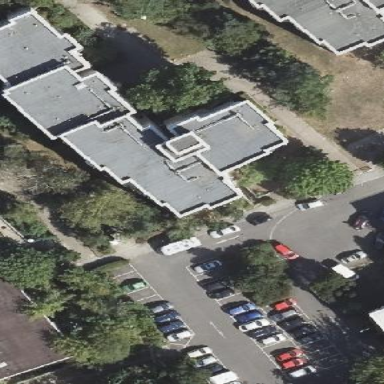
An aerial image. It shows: Image showing building with apartments.